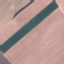
Land use / land cover: AnnualCrop